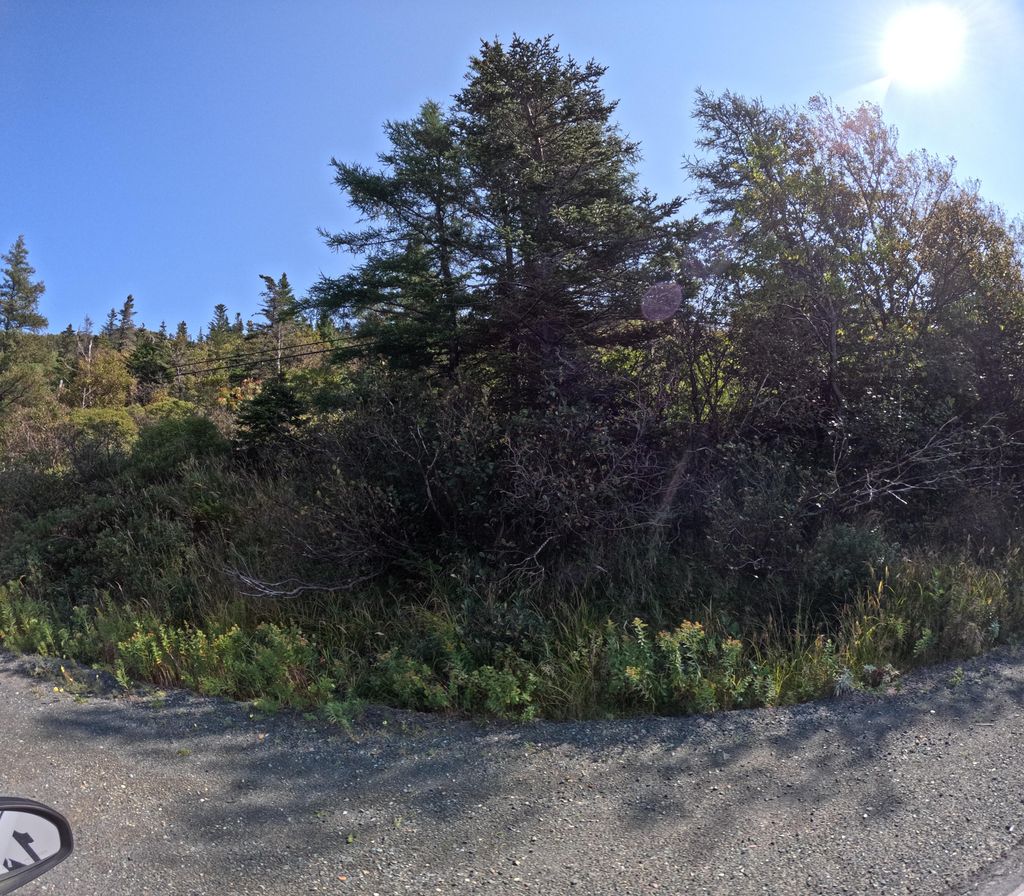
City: st_johns